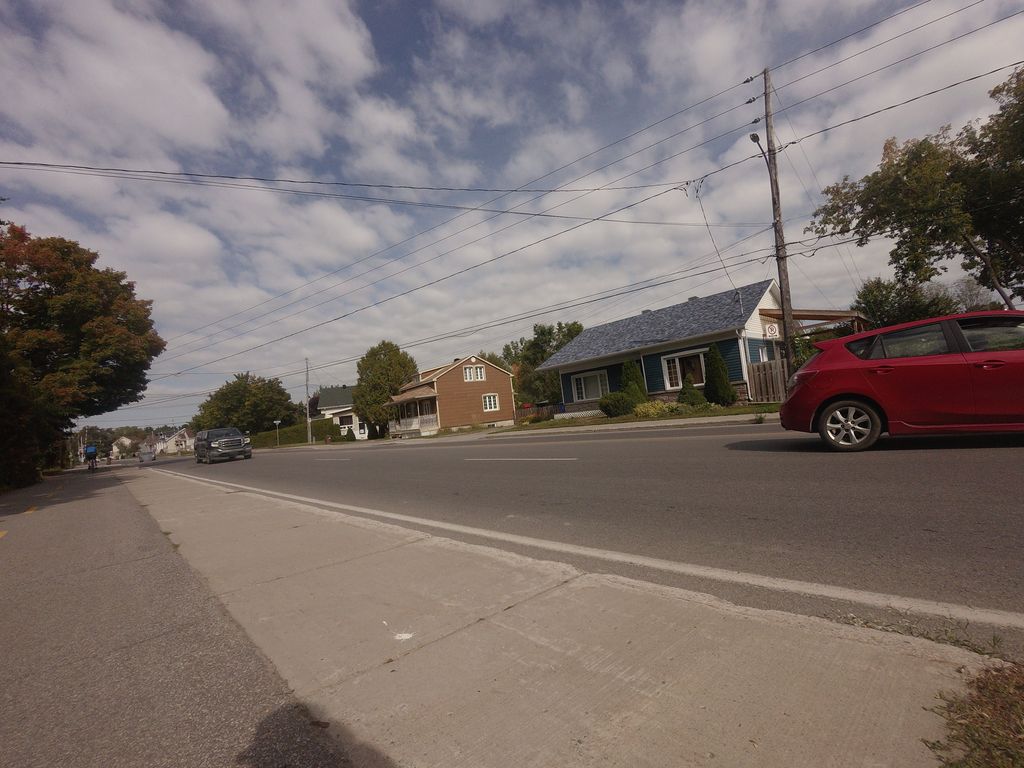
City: montreal